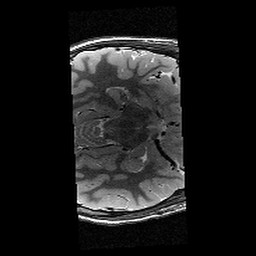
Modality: T2w
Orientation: axial
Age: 11
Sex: male
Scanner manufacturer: siemens
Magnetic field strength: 3 T
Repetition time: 9.23 s
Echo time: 0.067 s